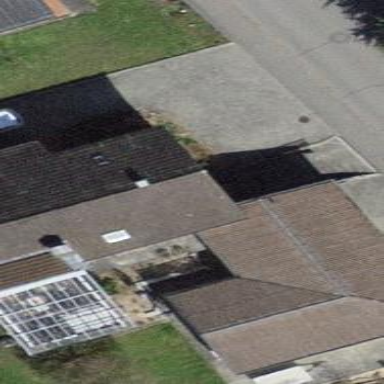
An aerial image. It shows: Building with tile roof.